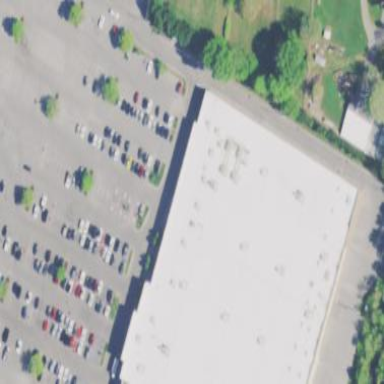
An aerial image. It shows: Retail building that houses department store.